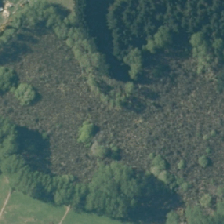
Land cover: grose_broom